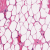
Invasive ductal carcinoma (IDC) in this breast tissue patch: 0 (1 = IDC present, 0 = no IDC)